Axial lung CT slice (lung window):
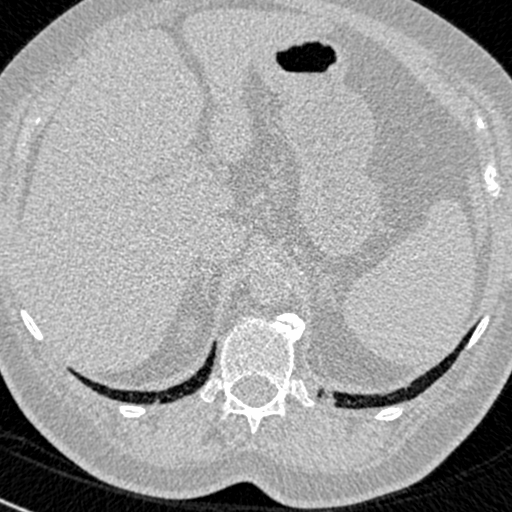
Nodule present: no